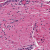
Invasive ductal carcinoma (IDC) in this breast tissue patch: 0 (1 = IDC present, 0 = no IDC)